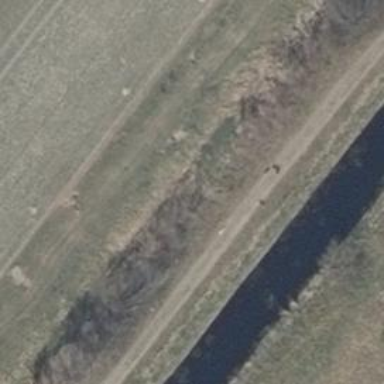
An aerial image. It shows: Track with grade3 tracktype.